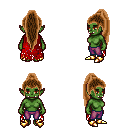
a pixel art fantasy rpg character, female body template, orc, green skin, red tattered cape, magenta pants, brown extra-long topknot hairstyle, gold boots, four views (front, back, left, right), 2x2 character sprite sheet, small pixel art, hard edges, no anti-aliasing